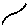
Label: line